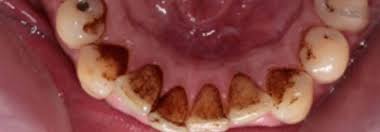
Condition: Tooth Discoloration